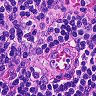
Metastatic tissue present: no